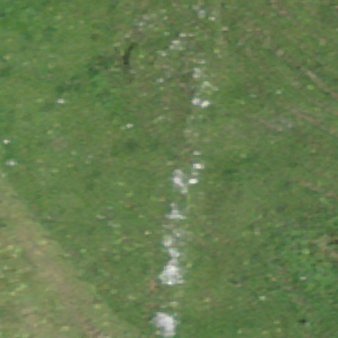
Label: other